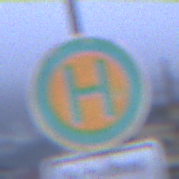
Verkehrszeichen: Haltestelle
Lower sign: ZeitangabenMitBeschraenkungAufWochentage5
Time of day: SunriseSunset
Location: Outdoor (Urban)
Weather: Overcast
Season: NotSpecified
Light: Natural